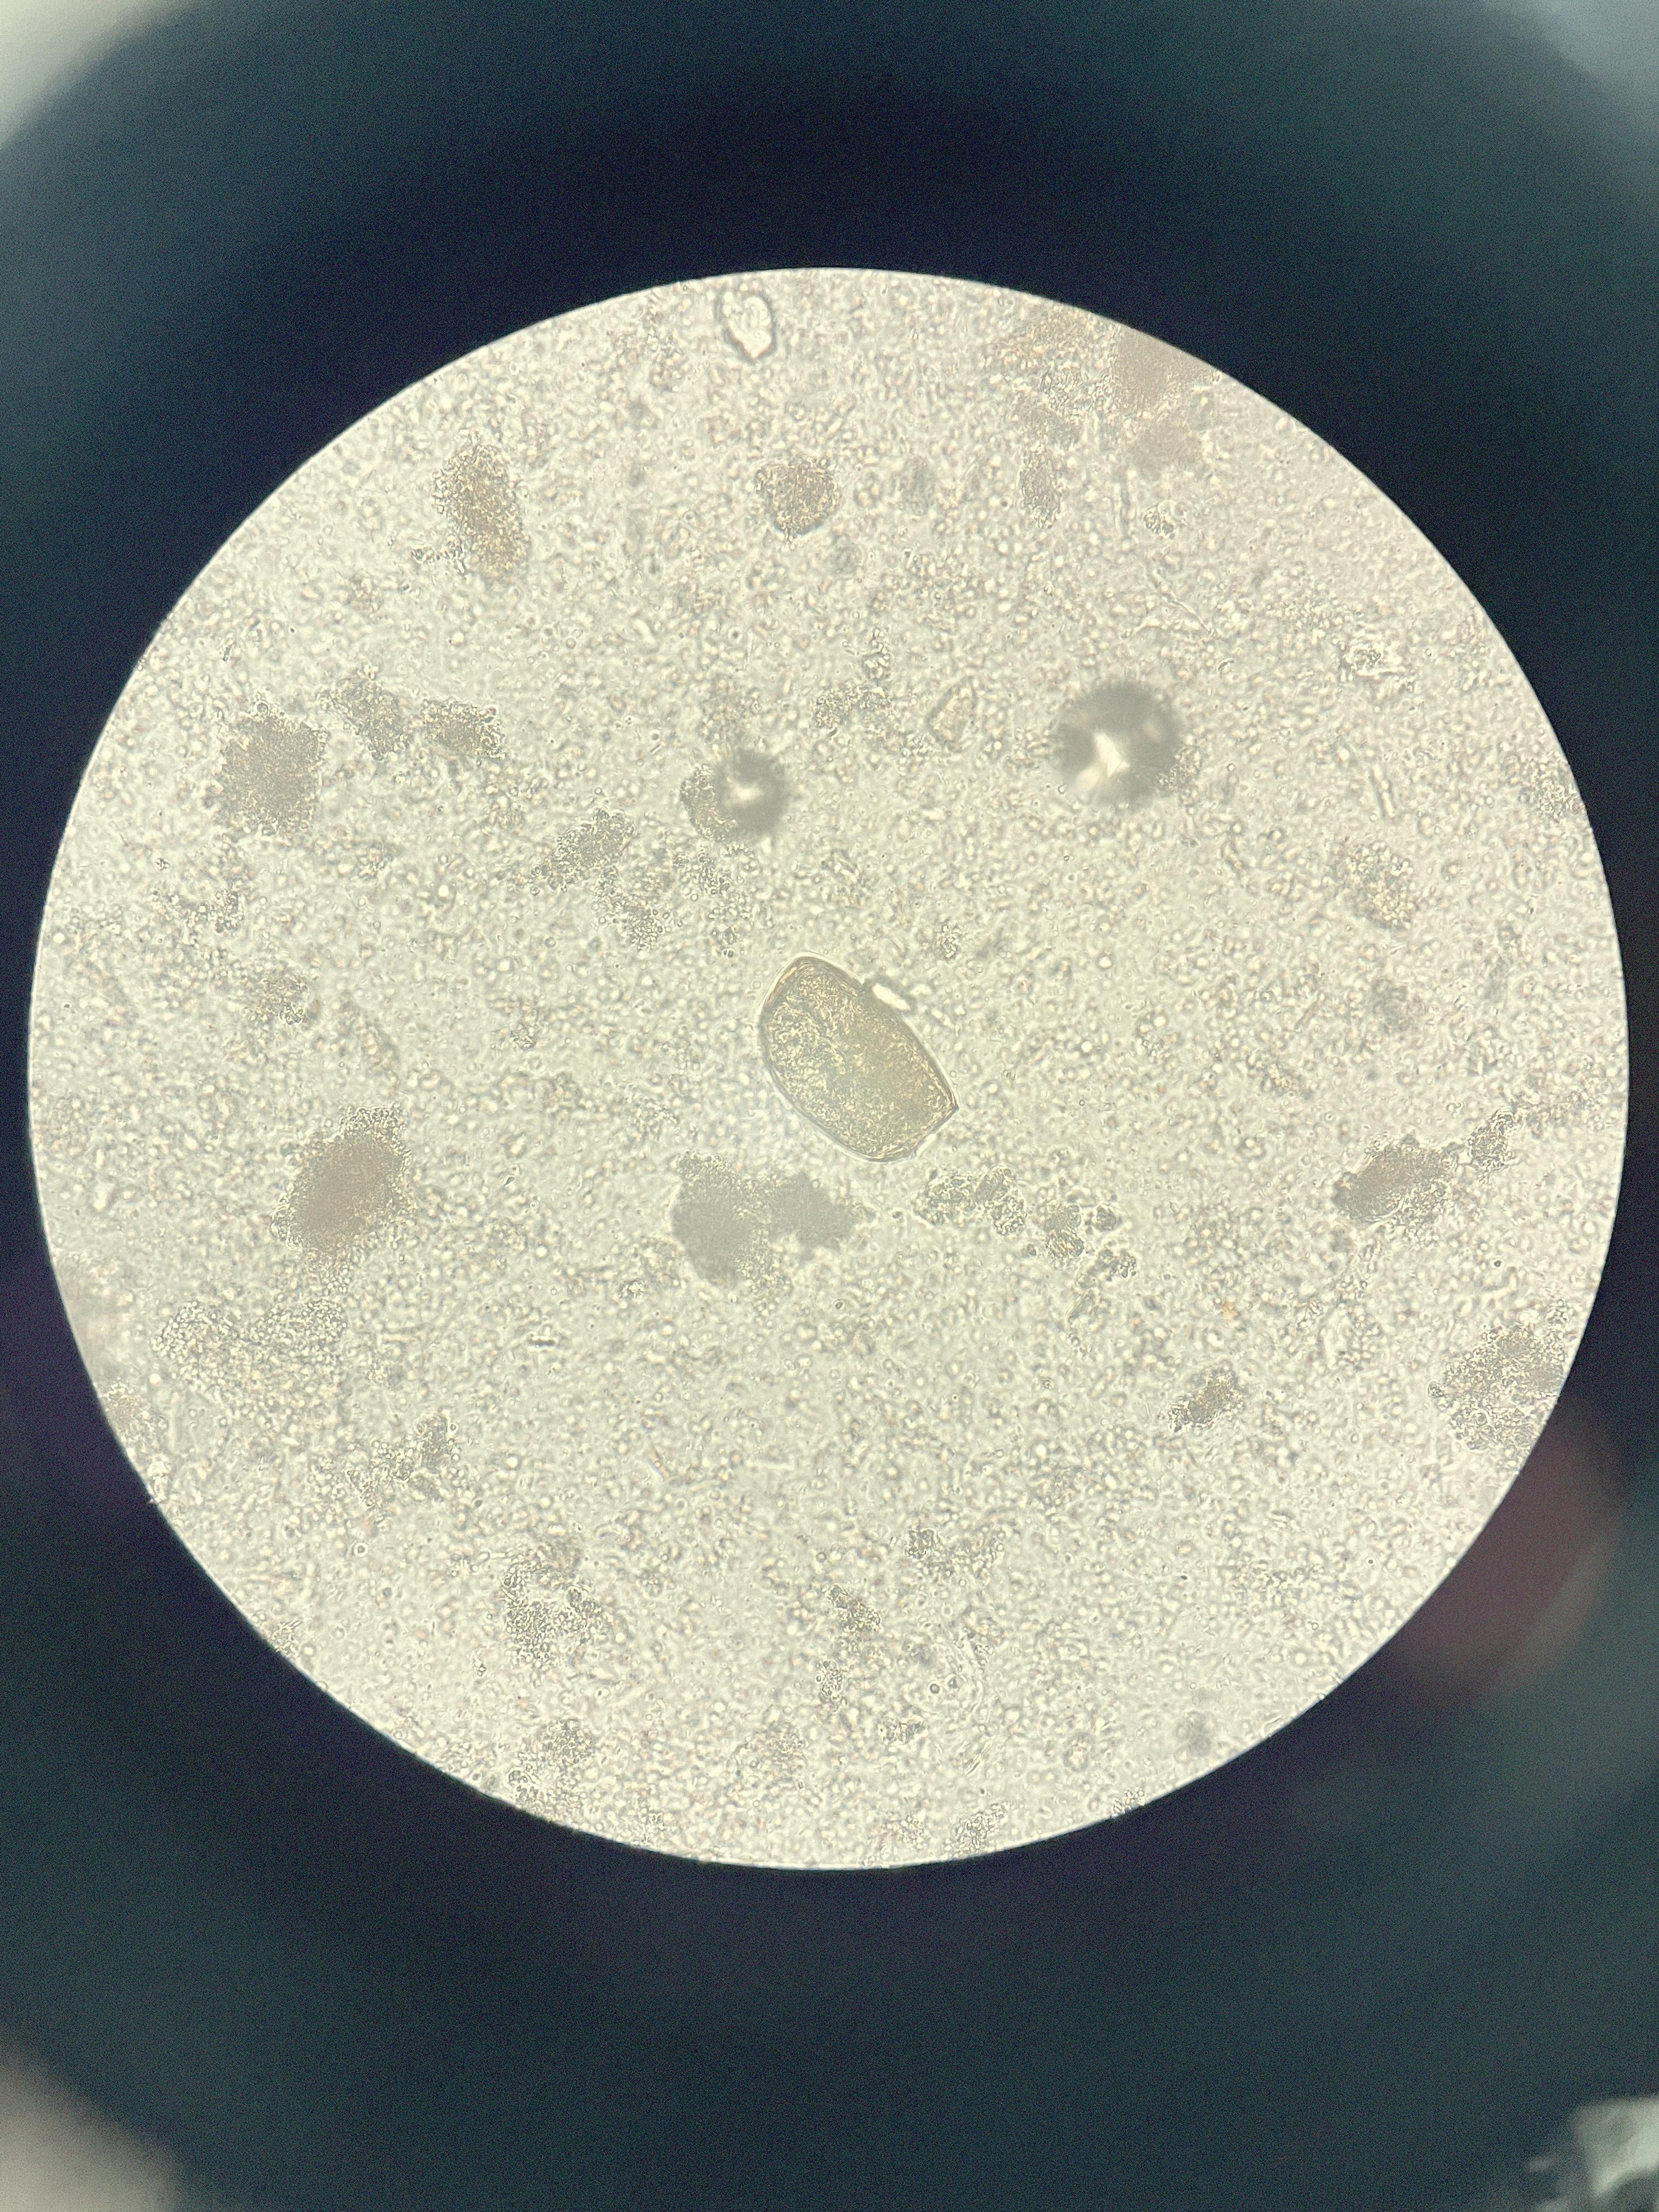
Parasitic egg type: Paragonimus spp